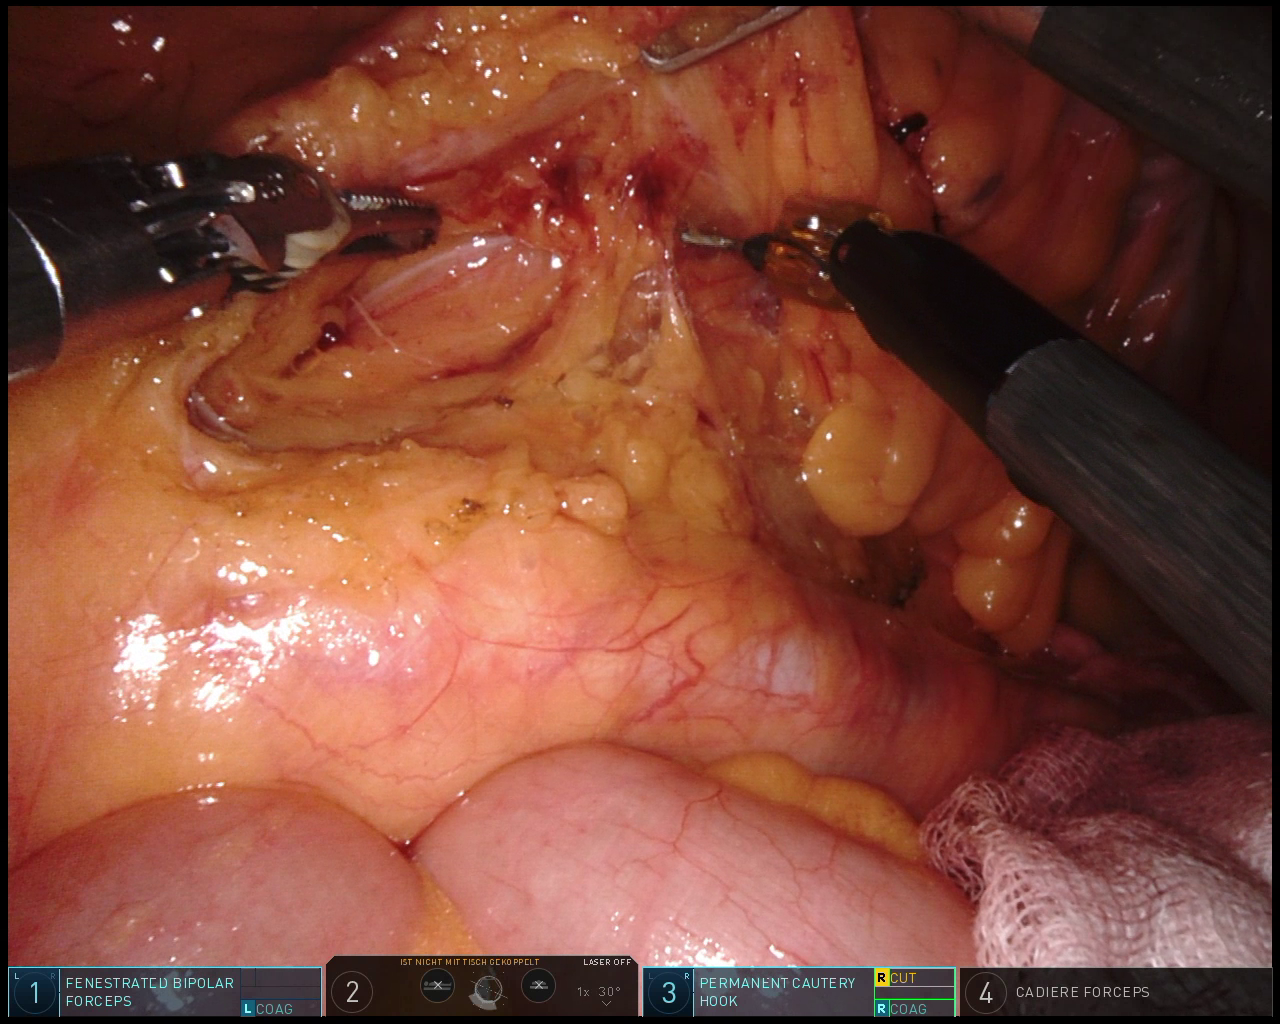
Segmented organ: small_intestine
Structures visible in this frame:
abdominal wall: no
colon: no
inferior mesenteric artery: no
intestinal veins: no
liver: no
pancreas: no
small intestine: yes
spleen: no
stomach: no
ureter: yes
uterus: no
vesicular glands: no